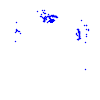
Particle: pion